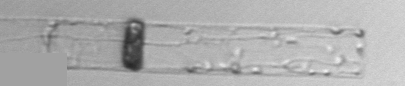
Label: Dactyliosolen_blavyanus